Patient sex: M
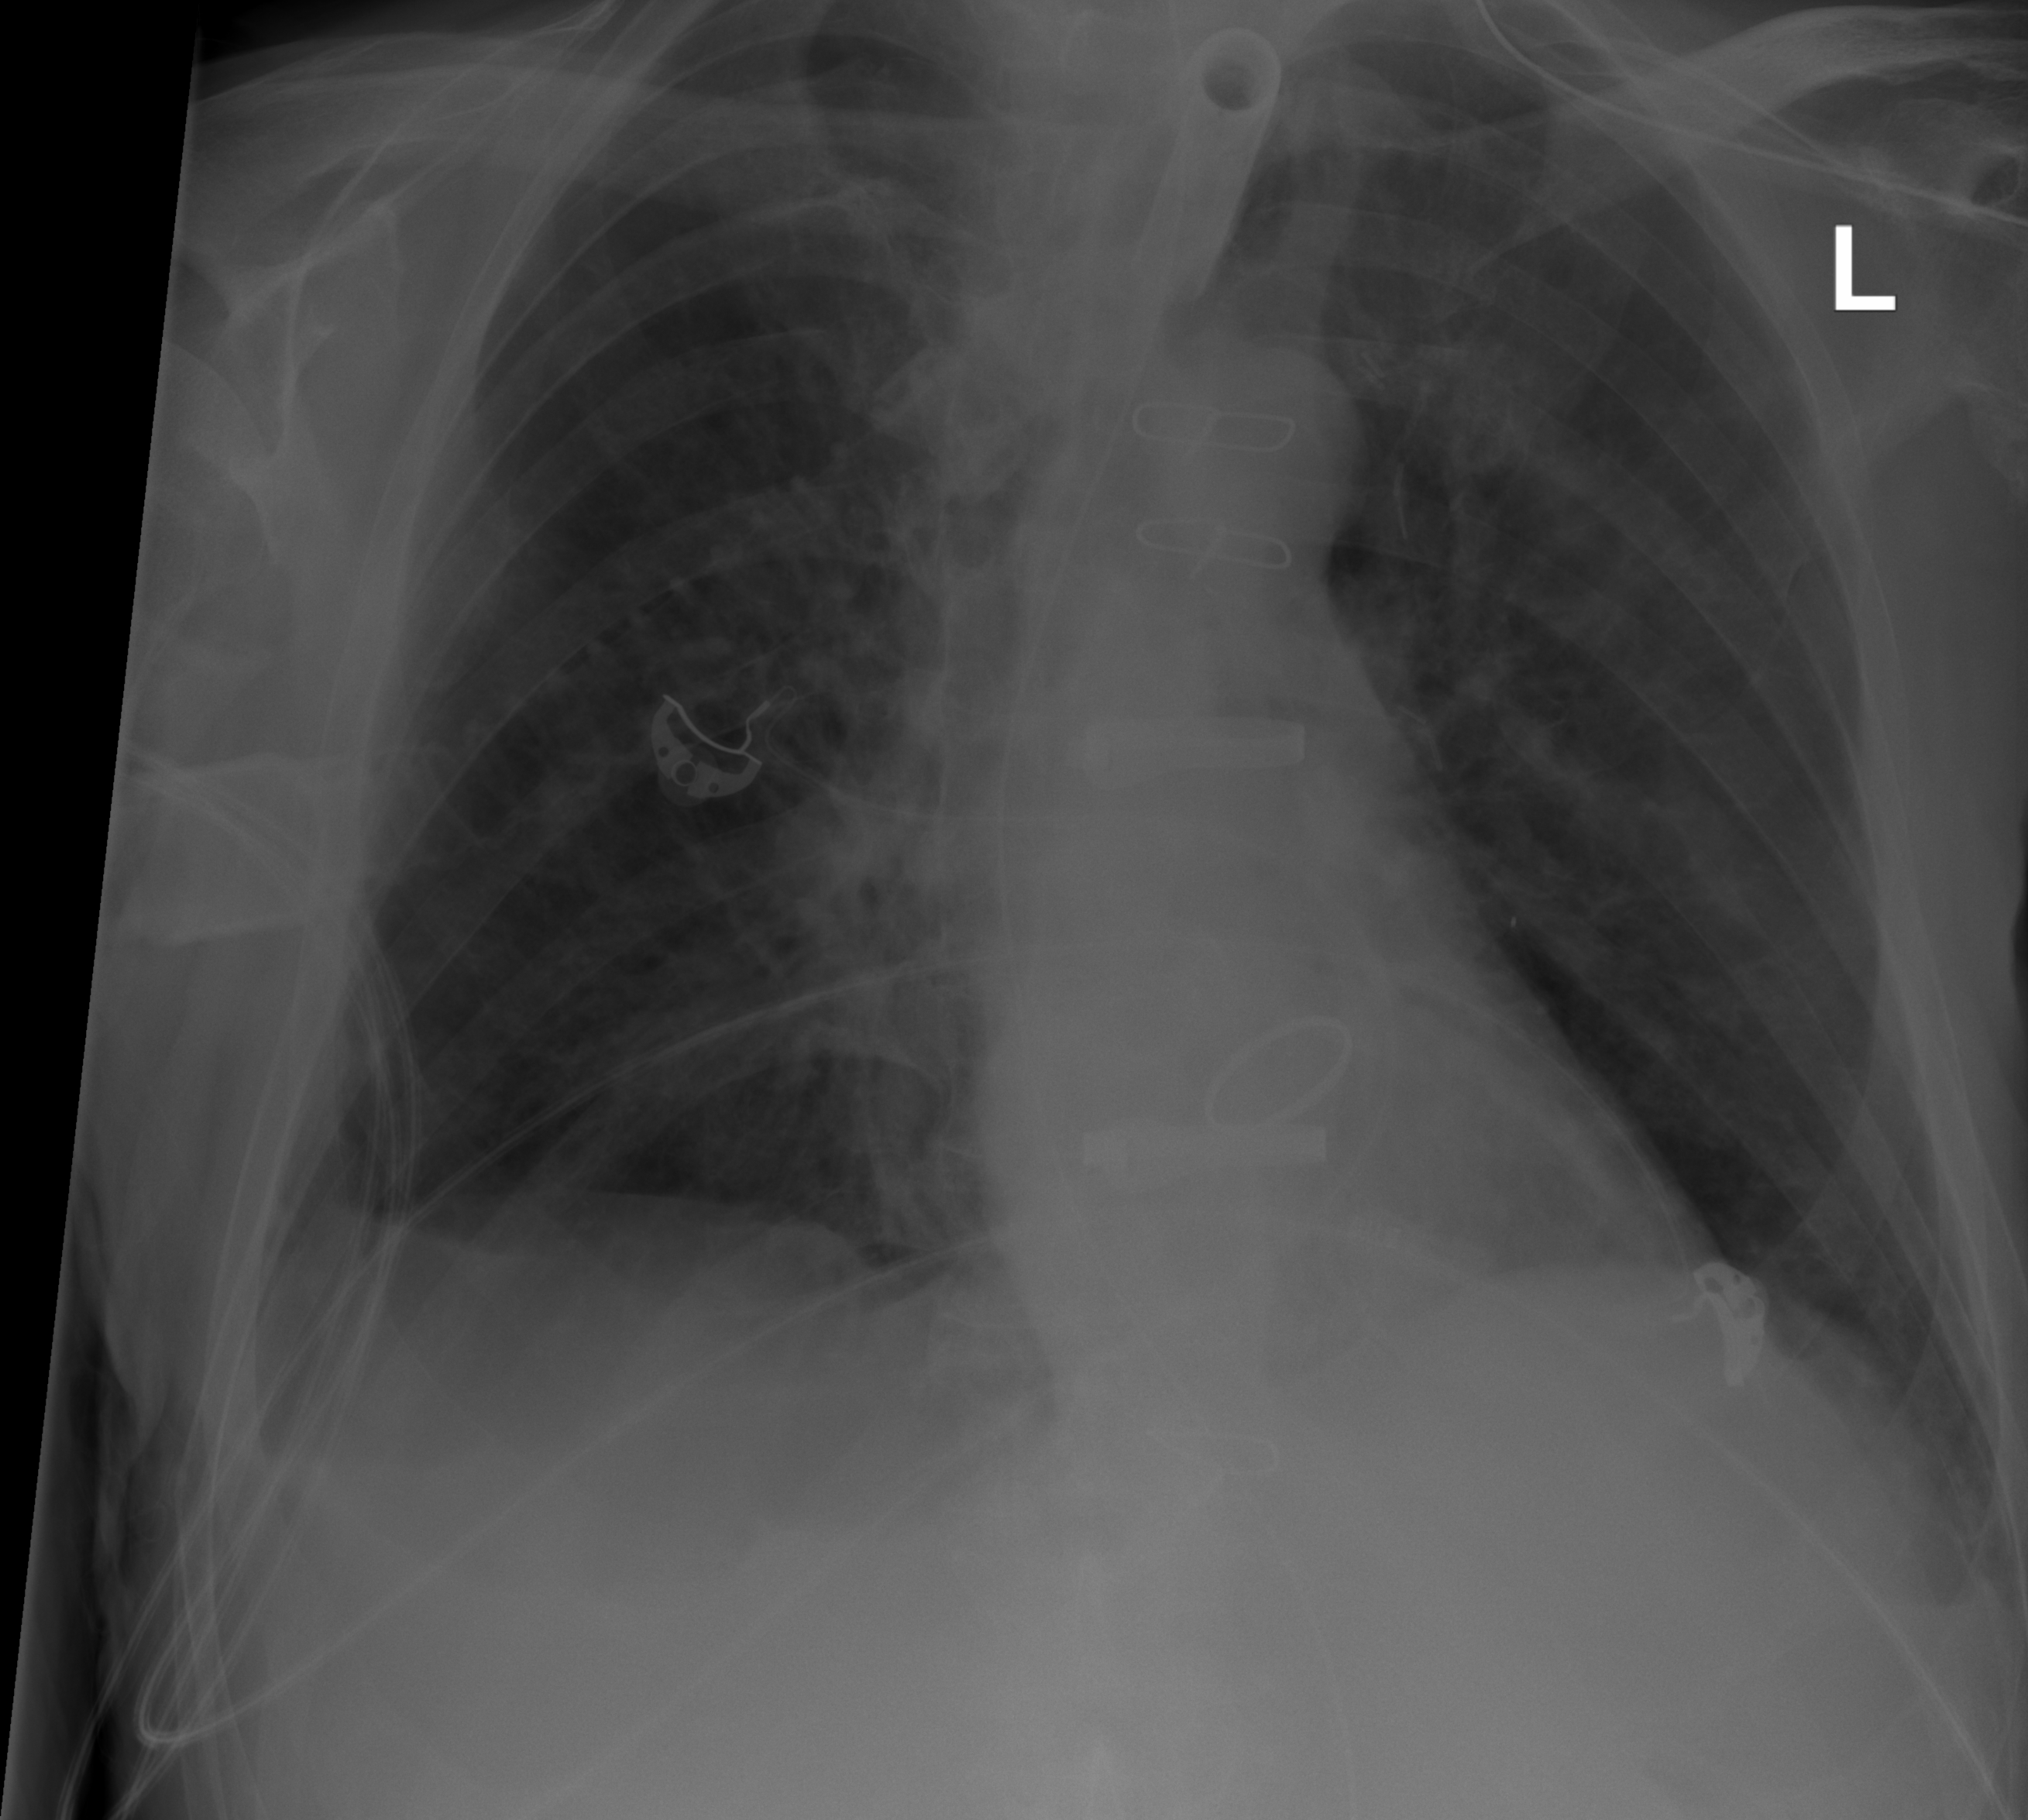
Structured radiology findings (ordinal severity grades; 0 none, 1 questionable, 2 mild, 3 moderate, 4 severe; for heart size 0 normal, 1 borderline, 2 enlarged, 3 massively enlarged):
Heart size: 0
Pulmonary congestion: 0
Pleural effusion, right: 2
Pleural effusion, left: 0
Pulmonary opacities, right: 2
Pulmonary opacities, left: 1
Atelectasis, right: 2
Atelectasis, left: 0